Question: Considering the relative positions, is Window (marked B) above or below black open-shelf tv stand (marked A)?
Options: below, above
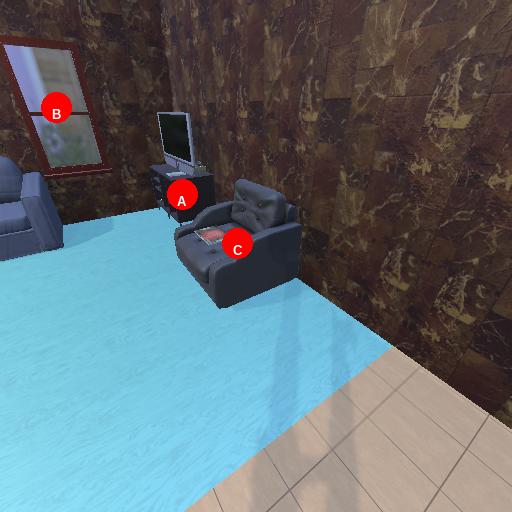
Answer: below